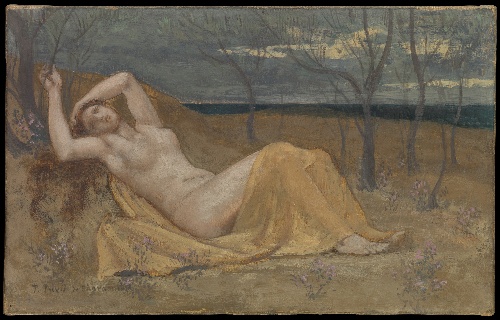
Title: Tamaris
Artist: Pierre Puvis de Chavannes
Artist bio: French, Lyons 1824–1898 Paris
Date: ca. 1886–87
Object type: Painting
Classification: Paintings
Medium: Oil on canvas
Dimensions: 10 x 15 1/2 in. (25.4 x 39.4 cm)
Department: European Paintings
Credit line: H. O. Havemeyer Collection, Gift of Mrs. J. Watson Webb, 1930
Accession year: 1930
Repository: Metropolitan Museum of Art, New York, NY
Tags: Female Nudes